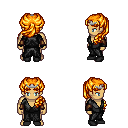
a pixel art fantasy rpg character, male body template, human, tanned skin, gray robe, teal pants, light blonde princess hairstyle, silver tiara, cloth bracers, black shoes, four views (front, back, left, right), 2x2 character sprite sheet, small pixel art, hard edges, no anti-aliasing